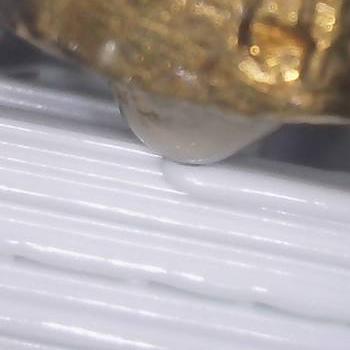
Flow rate: 238%